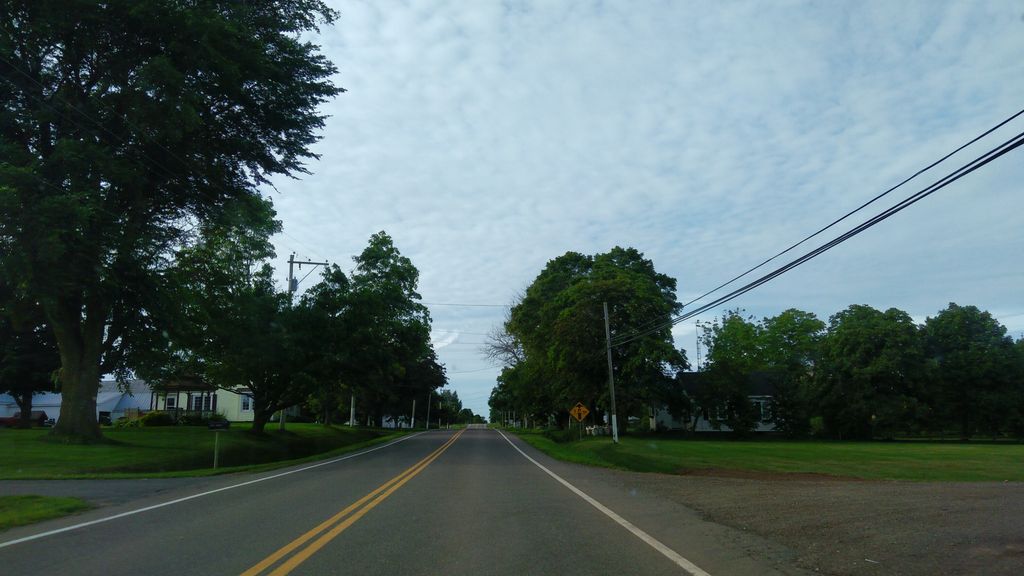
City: charlottetown